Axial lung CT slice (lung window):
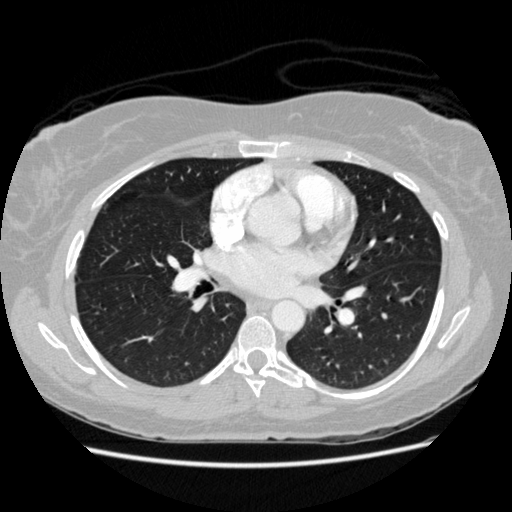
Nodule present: no